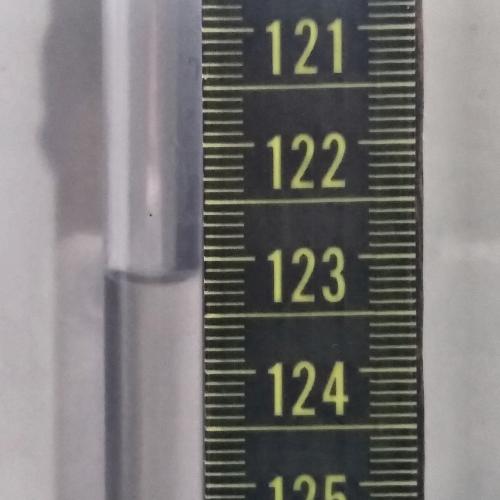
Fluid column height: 123.2 cm